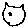
Label: cat